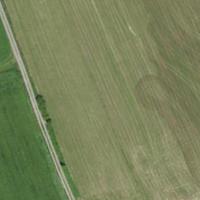
EUNIS habitat code: 52
Species observed at this site:
Prunus spinosa